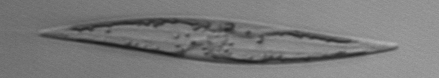
Label: Pleurosigma